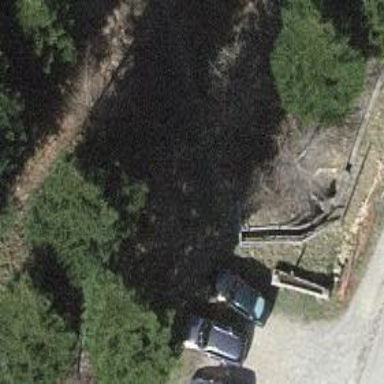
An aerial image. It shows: Fence.